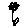
Label: flower